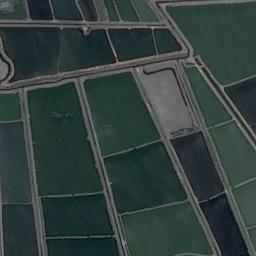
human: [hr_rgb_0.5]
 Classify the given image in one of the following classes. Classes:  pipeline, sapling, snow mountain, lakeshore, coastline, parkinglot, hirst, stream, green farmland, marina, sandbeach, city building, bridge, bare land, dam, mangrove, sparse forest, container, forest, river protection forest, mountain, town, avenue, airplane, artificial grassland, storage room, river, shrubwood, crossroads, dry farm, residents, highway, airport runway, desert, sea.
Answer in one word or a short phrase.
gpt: green farmland